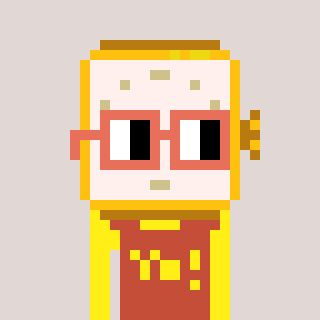
a pixel art character with square orange glasses, a watch-shaped head and a rust-colored body on a warm background